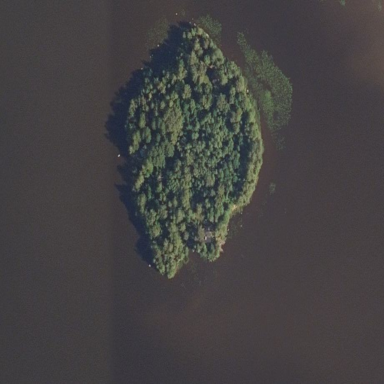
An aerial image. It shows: Islet covered with woodland.